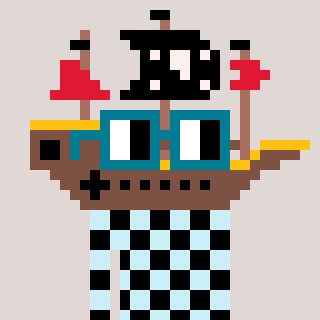
a pixel art character with square dark green glasses, a pirateship-shaped head and a cold-colored body on a warm background